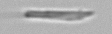
Label: fiber